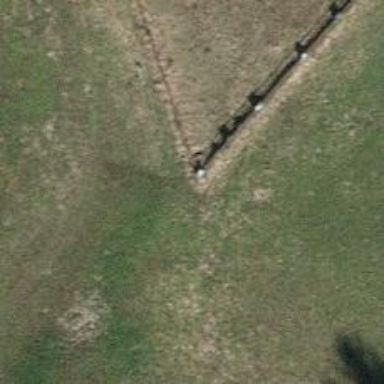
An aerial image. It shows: Fence is in the image.